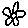
Label: flower